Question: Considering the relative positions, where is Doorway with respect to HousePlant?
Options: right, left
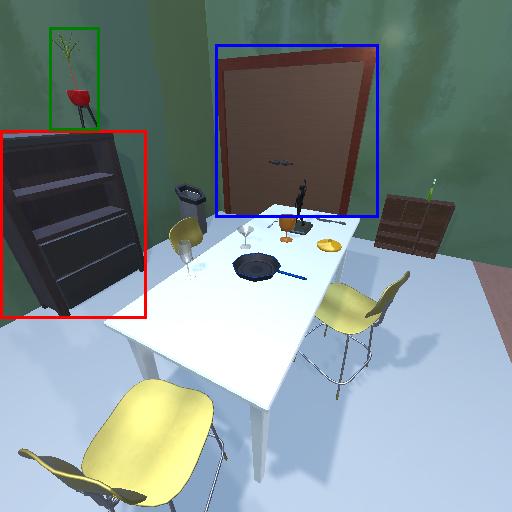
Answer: right